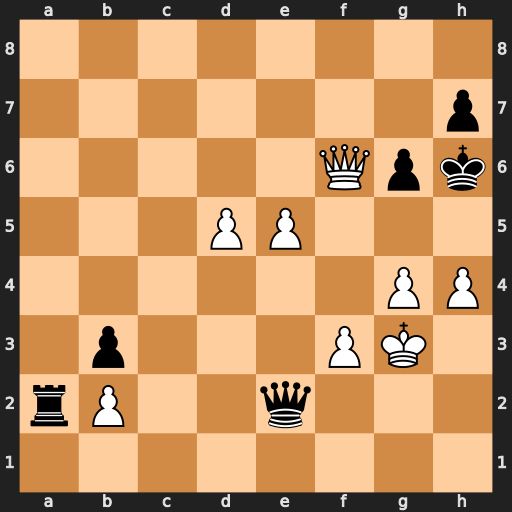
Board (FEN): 8/7p/5Qpk/3PP3/6PP/1p3PK1/rP2q3/8
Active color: w
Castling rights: -
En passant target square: -
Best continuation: Qf8#